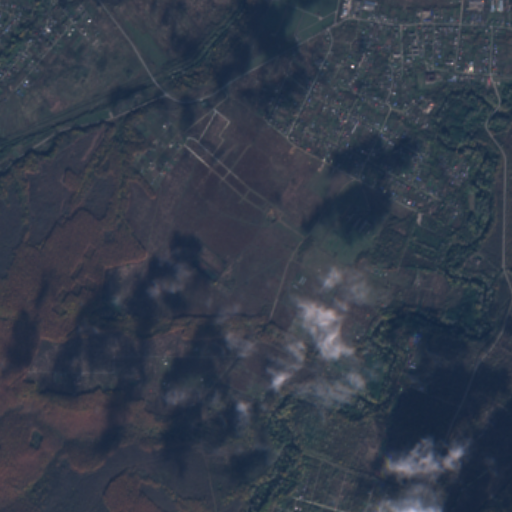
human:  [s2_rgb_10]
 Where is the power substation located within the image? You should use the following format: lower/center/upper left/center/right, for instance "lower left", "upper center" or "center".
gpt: The power substation is located in the upper center of the image.
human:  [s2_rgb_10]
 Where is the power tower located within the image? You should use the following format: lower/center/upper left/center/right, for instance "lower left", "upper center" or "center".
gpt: The power tower is located in the upper center of the image.
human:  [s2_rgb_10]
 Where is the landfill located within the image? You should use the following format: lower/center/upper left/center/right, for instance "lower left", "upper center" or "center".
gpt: There is no landfill in the image.